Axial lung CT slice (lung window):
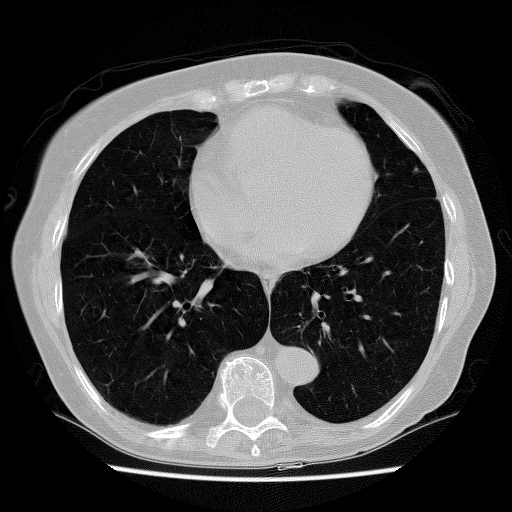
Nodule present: yes
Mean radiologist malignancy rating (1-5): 3